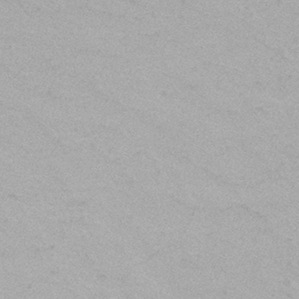
Label: frost